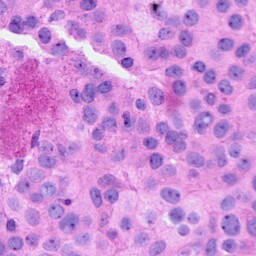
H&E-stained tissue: Breast